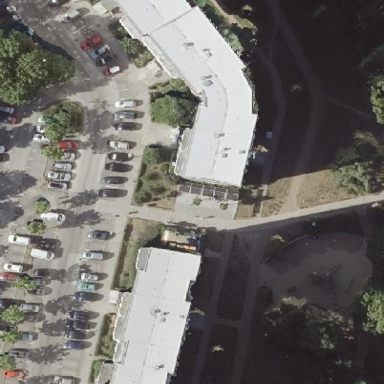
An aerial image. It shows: Flat-roofed apartment building.